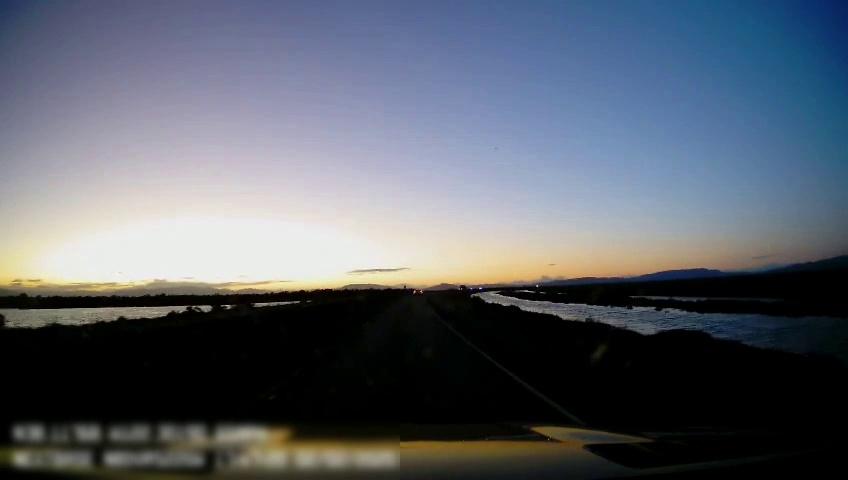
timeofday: Dusk/Dawn/Twilight
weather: Sunny
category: Drivable Space
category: Vehicles | Car
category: Lanes | Current Lane
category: Lanes | Current Lane